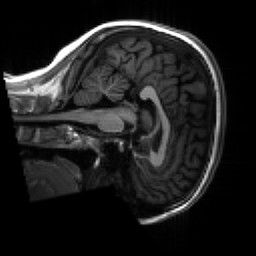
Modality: T1w
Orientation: sagittal
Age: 19
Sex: female
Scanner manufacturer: siemens
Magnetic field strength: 3 T
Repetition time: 2.3 s
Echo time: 0.00266 s